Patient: sex M, age 36
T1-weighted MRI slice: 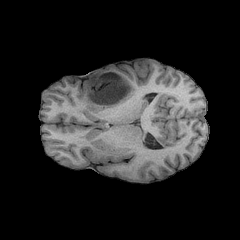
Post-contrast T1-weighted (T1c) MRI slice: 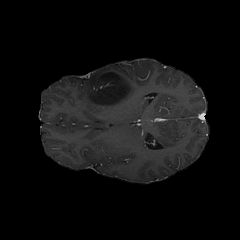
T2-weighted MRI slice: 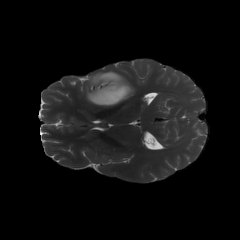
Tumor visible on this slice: yes
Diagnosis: Astrocytoma, IDH-mutant
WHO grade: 3